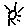
Label: sun